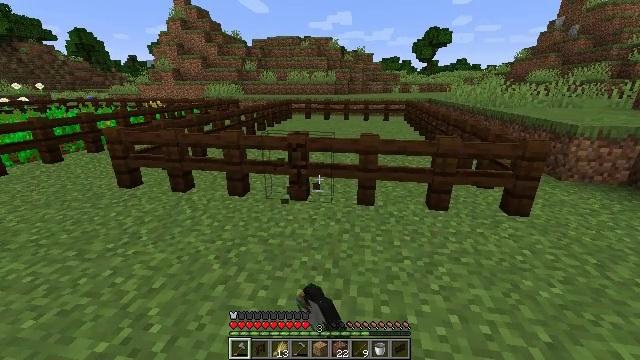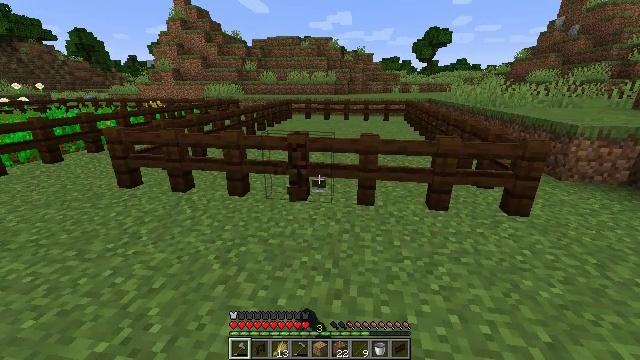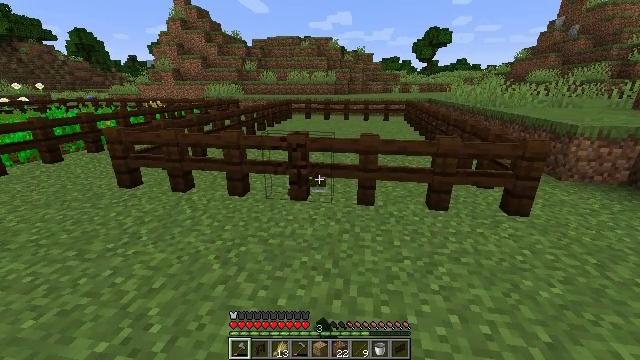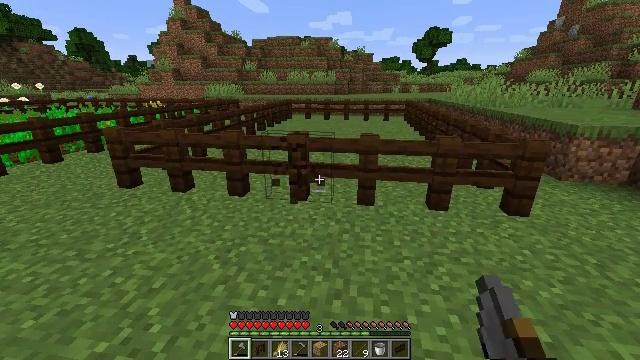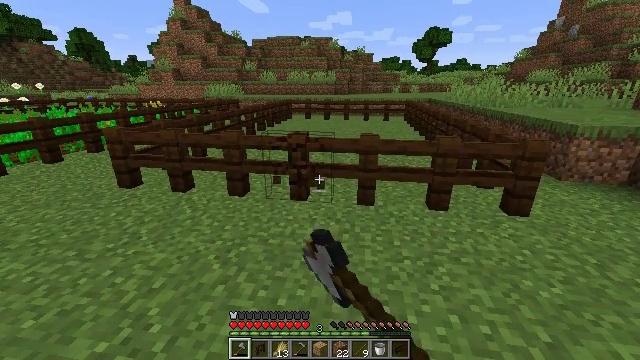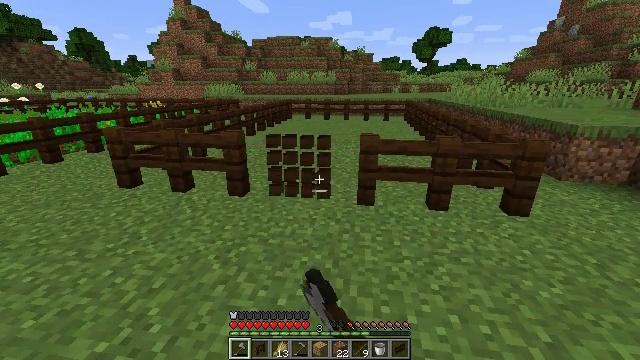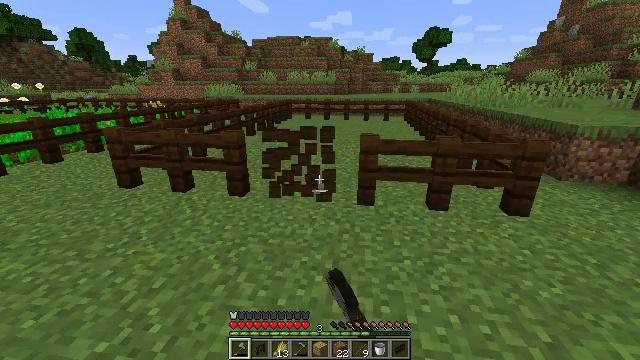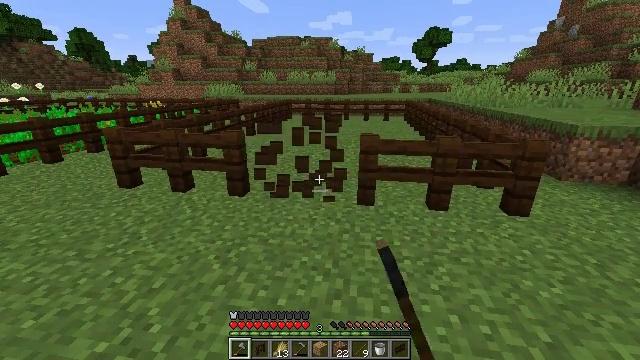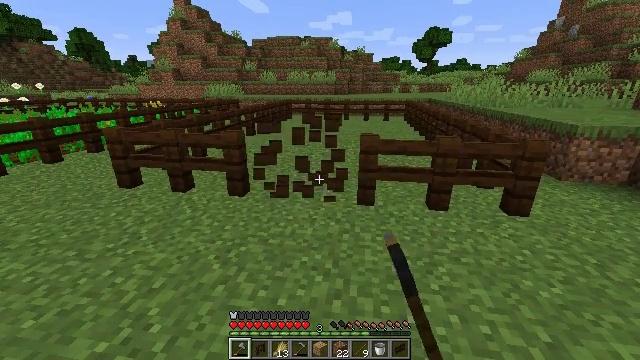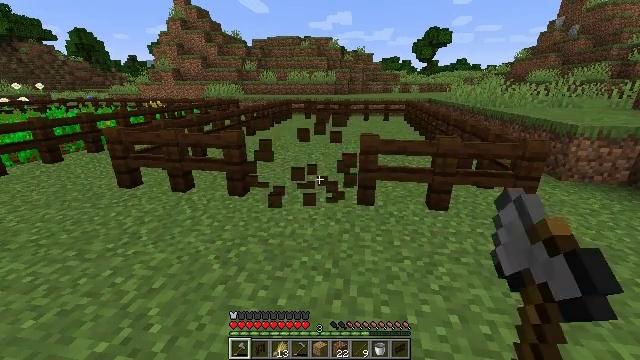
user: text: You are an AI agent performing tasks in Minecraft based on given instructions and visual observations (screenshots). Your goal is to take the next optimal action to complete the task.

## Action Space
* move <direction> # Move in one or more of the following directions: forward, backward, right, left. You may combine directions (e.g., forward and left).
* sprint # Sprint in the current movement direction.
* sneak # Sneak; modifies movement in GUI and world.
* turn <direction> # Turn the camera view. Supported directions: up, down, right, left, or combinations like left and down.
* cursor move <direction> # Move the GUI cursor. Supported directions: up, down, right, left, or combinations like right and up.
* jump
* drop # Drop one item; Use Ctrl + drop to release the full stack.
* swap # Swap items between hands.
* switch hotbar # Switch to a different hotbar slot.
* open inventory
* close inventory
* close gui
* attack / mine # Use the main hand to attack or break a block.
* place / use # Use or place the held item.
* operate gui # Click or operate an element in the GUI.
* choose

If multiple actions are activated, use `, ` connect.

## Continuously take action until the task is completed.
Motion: motion action
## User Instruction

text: Recycle the dark oak fence into the inventory.
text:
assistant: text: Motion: attack / mine
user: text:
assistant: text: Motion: attack / mine
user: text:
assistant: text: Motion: attack / mine
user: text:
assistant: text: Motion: attack / mine
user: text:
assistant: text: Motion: attack / mine
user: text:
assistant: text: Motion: attack / mine
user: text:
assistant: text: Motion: attack / mine
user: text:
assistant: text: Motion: attack / mine
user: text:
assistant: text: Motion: attack / mine
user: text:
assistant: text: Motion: attack / mine